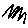
Label: zigzag